Question: OK the issue is, I'm trying to figure out 'time(7)' and do 'AVG' function this is what i have so far and its not working.
'''
SELECT AVG(Sunset) AS AverageSunset FROM Weather
'''

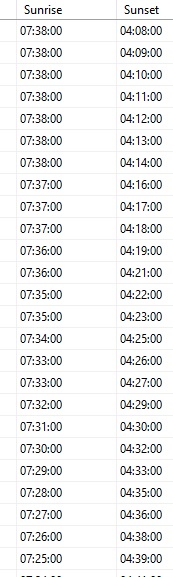
Answer: You can't average times but you can average the seconds since midnight then use that to get the average time of day.
'''
SELECT CAST(DATEADD(SECOND,AVG(DATEDIFF(SECOND, 0, SunSet)),0) AS TIME)
'''